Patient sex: M
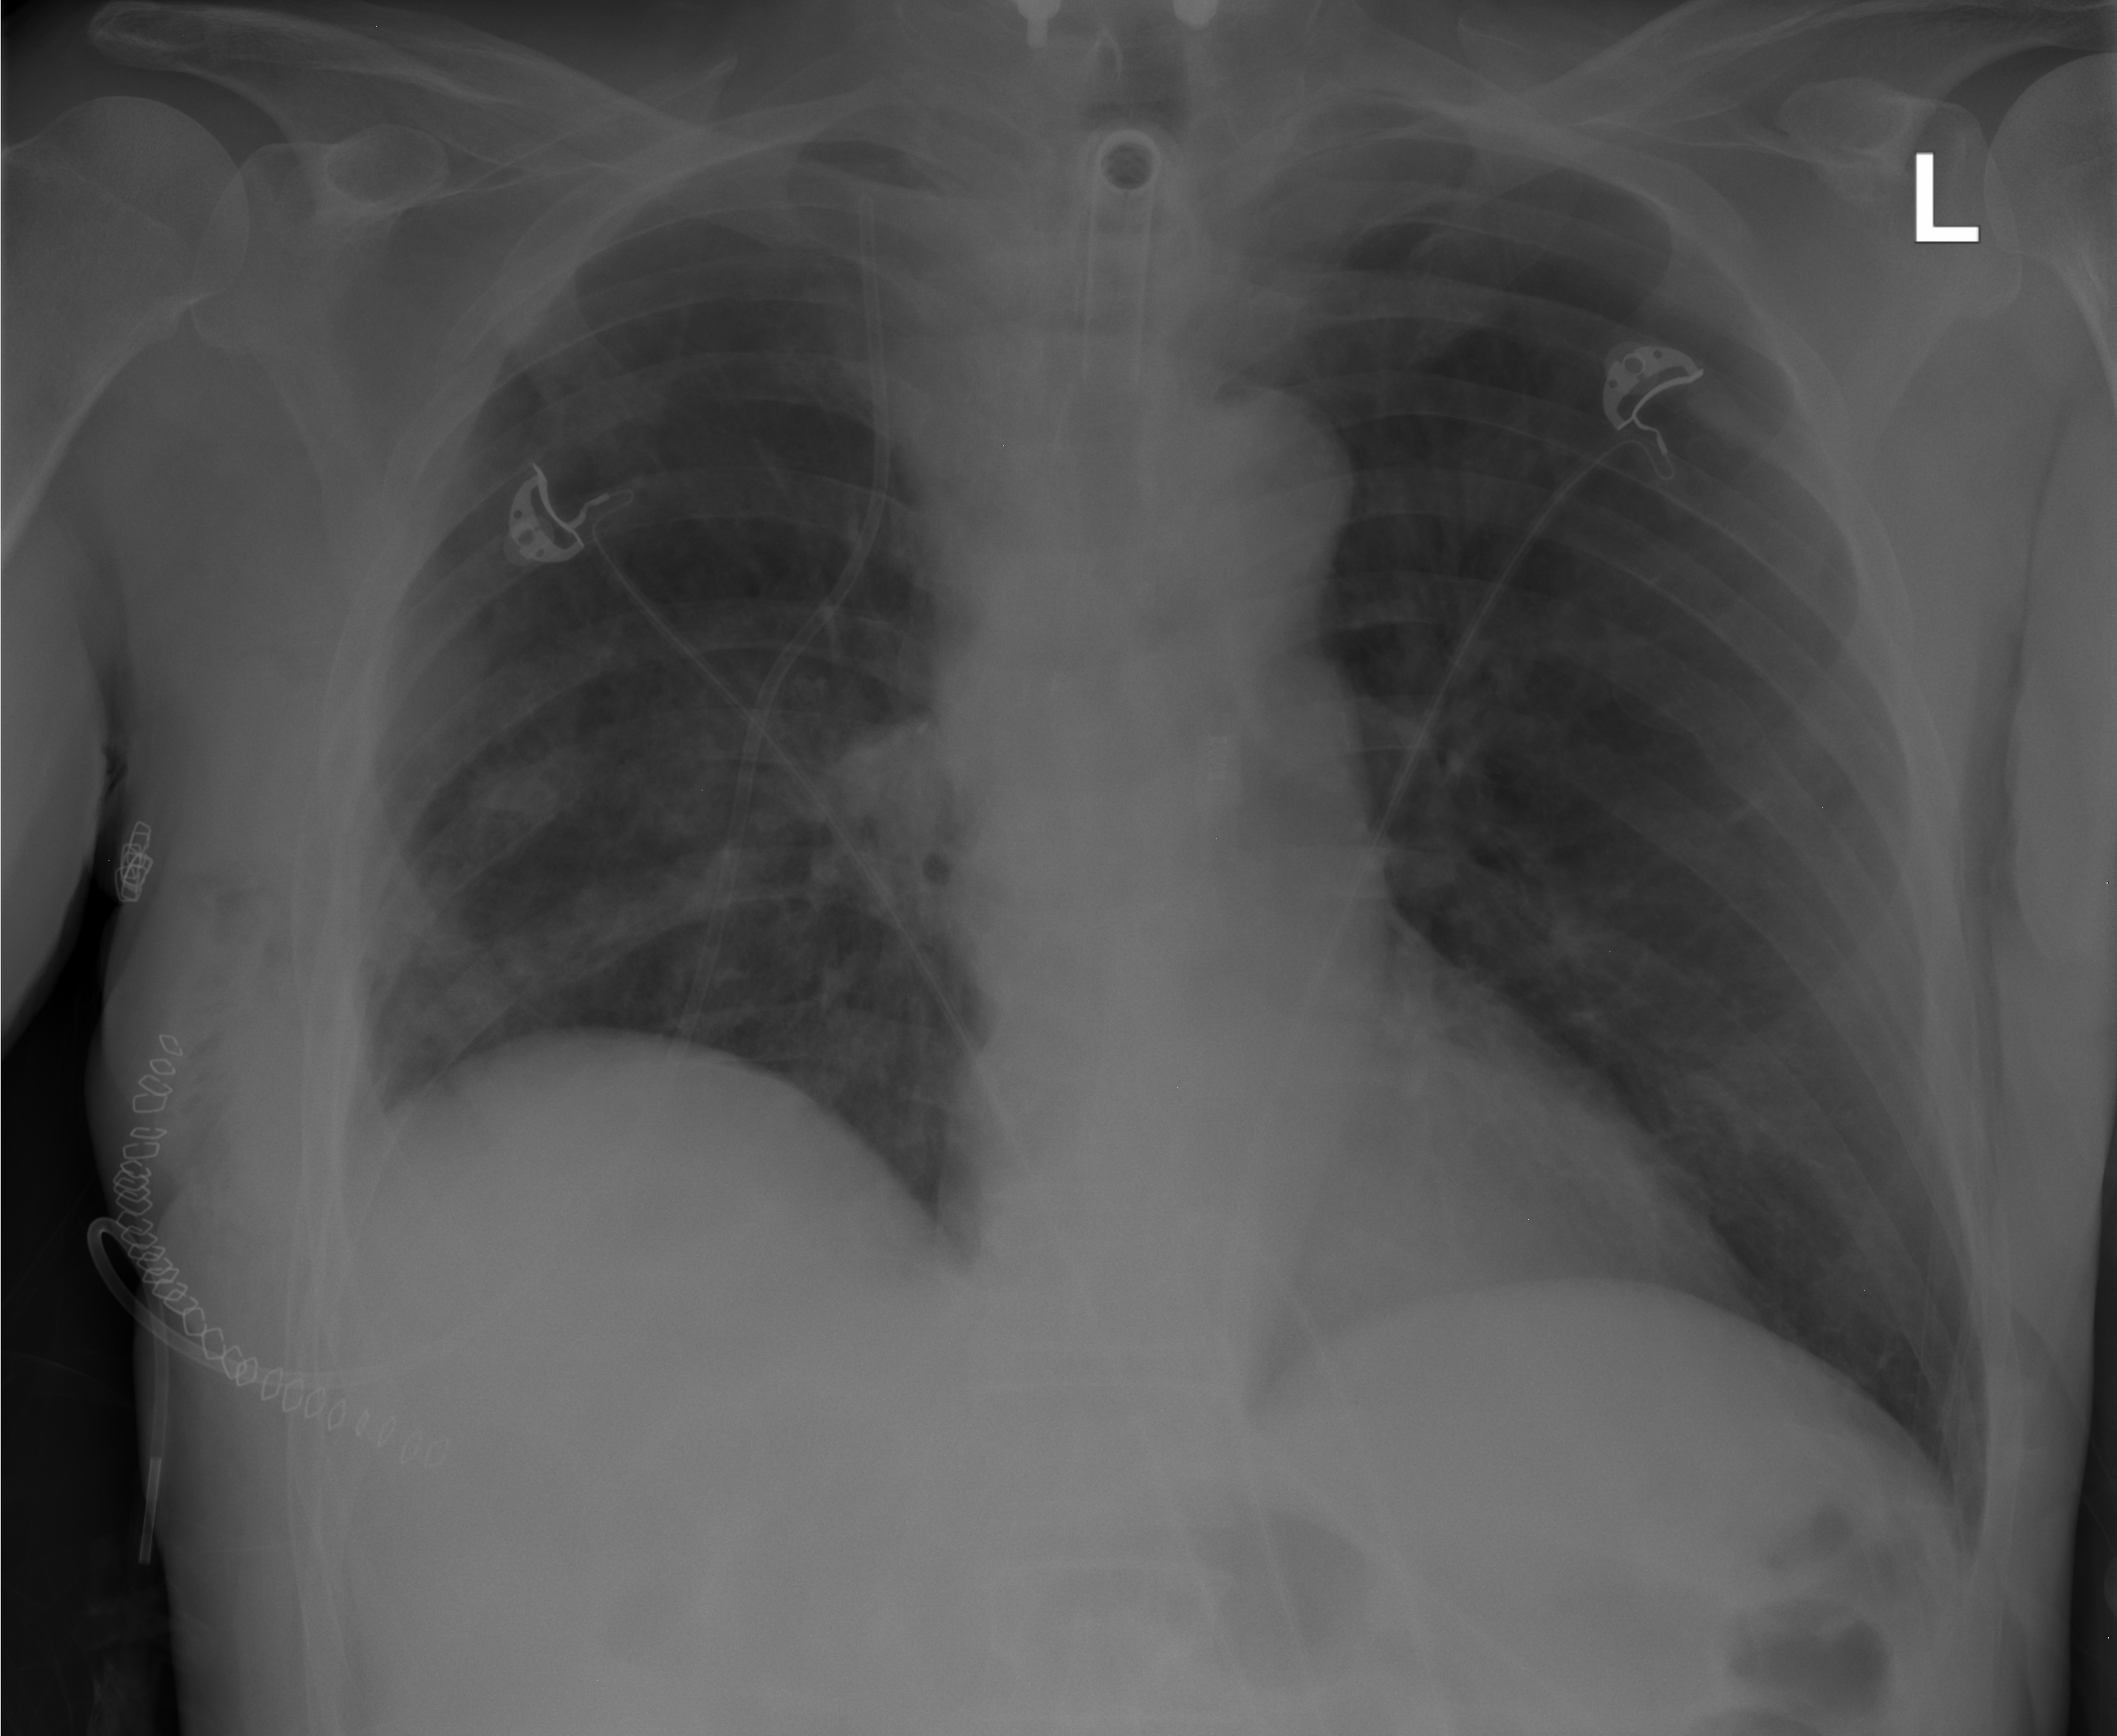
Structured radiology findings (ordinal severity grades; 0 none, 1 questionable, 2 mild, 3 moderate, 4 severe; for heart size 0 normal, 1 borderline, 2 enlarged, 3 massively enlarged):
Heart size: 0
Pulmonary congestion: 0
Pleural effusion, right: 0
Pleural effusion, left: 0
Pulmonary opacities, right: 0
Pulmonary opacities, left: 0
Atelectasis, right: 2
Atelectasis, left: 0